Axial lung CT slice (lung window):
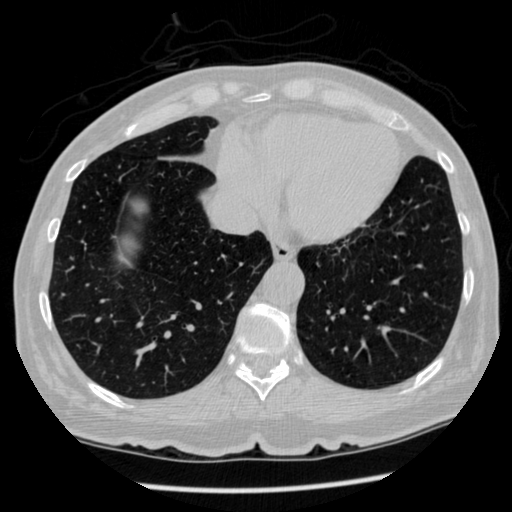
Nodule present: no